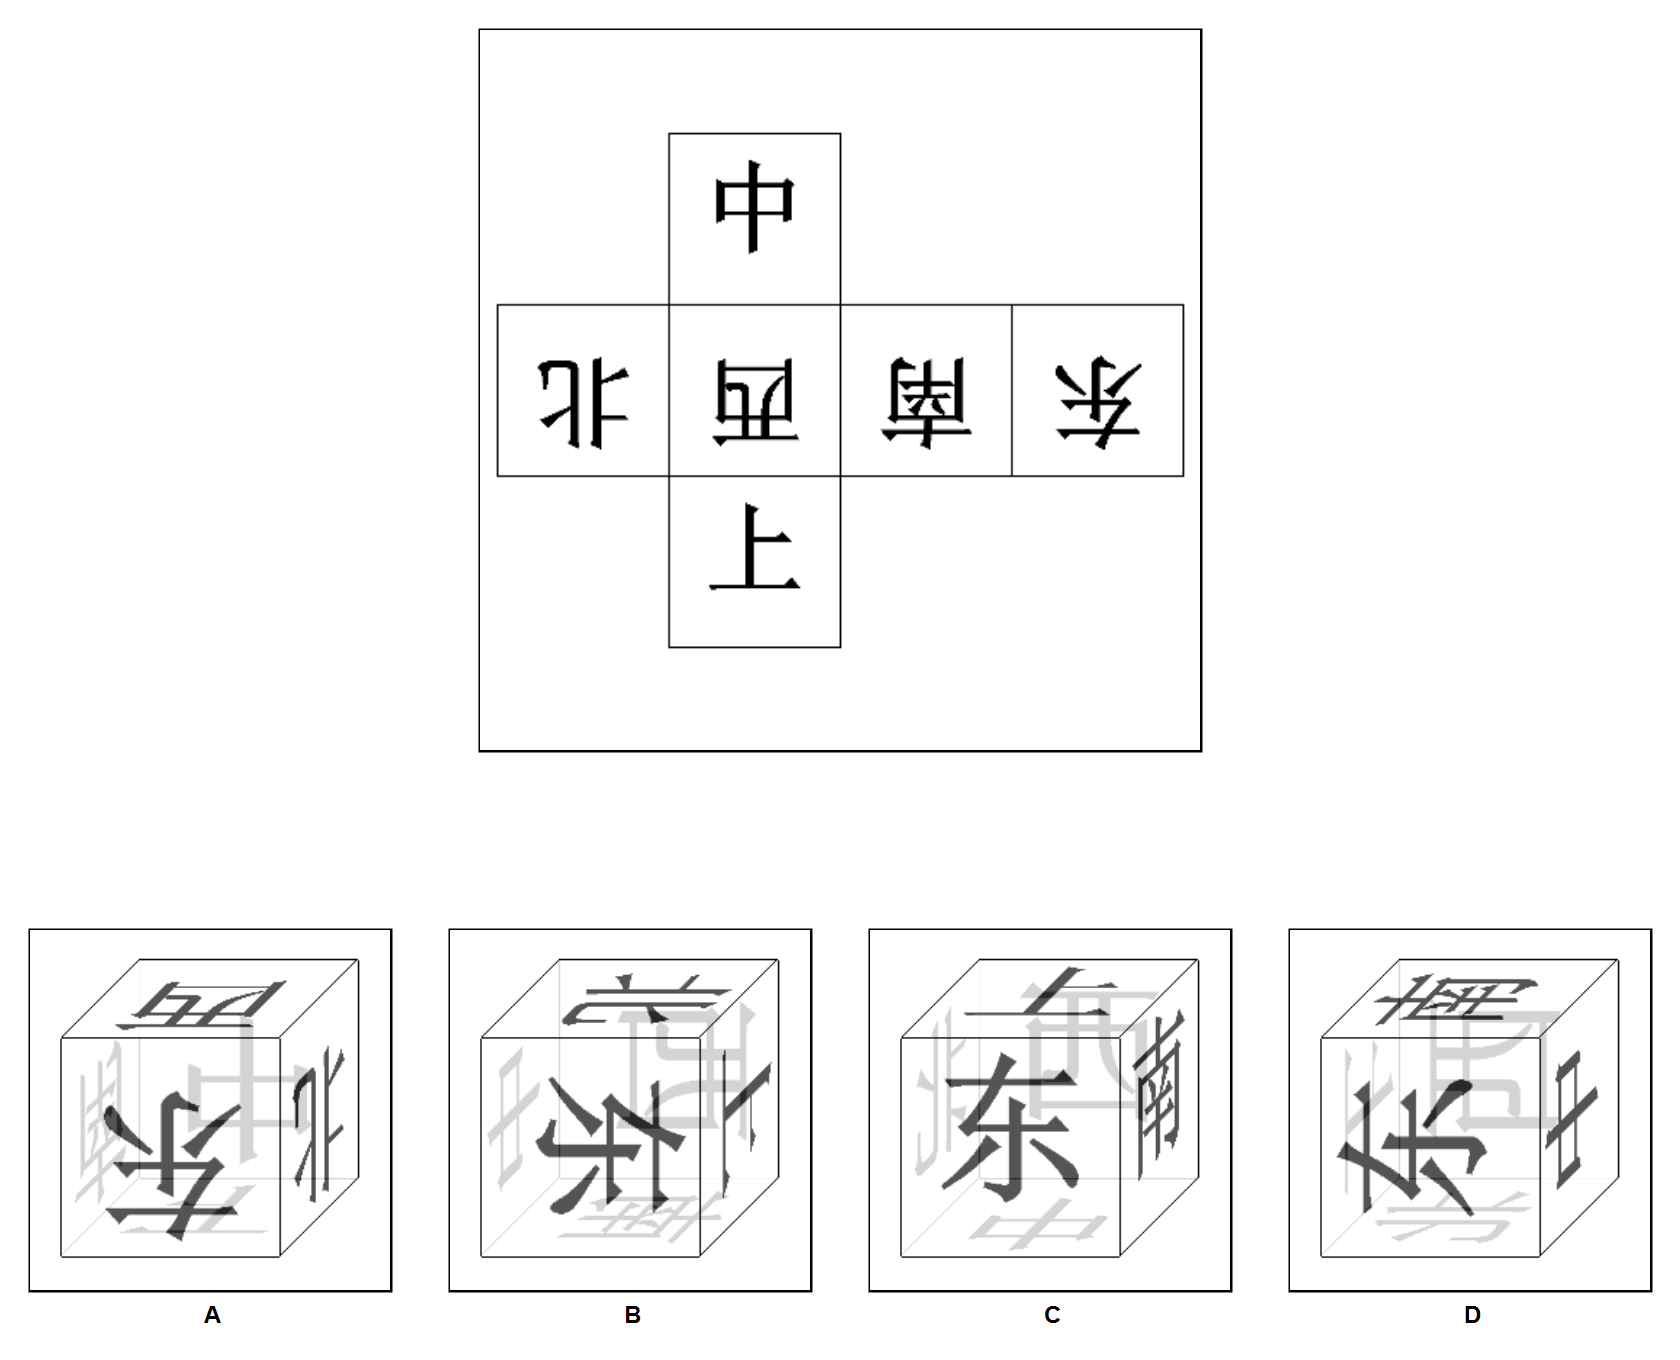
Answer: A